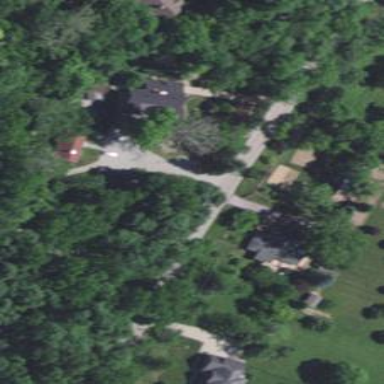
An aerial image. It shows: Driveway leading to service road.